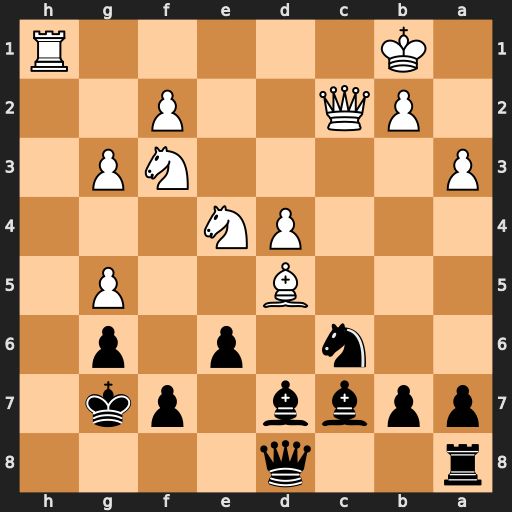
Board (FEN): r2q4/ppbb1pk1/2n1p1p1/3B2P1/3PN3/P4NP1/1PQ2P2/1K5R
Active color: b
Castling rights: -
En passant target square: -
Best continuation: exd5 Nf6 Bf5 Rh7+ Kf8 Qxf5 gxf5